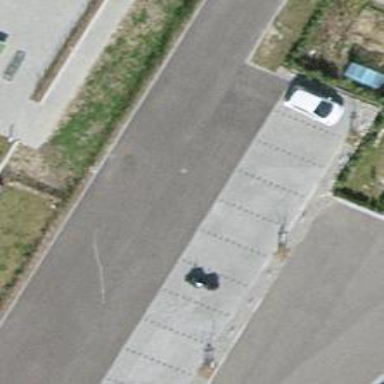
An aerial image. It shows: Parking area with surface.